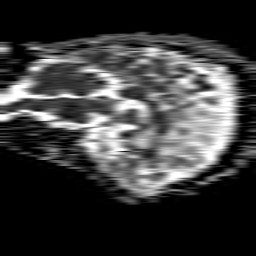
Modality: ADC
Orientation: sagittal
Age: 59
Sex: female
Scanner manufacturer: philips
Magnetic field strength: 1.5 T
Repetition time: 4.6 s
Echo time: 0.08941 s